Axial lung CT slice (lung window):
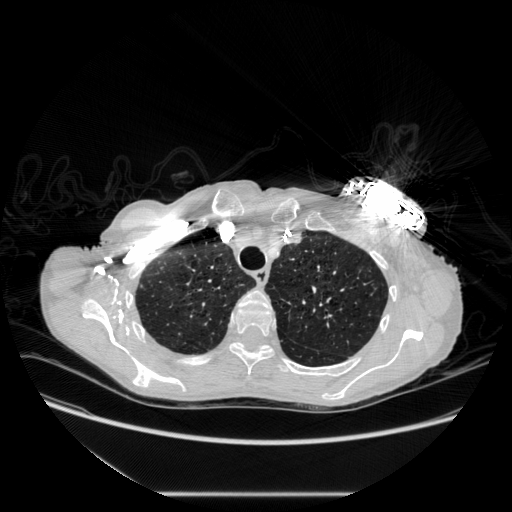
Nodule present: no